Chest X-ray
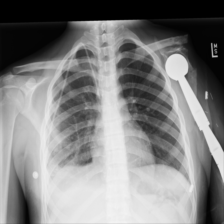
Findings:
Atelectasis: positive
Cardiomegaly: negative
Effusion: positive
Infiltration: positive
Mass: negative
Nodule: negative
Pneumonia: negative
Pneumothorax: positive
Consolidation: negative
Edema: negative
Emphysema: negative
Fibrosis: negative
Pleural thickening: negative
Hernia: negative